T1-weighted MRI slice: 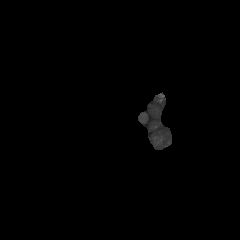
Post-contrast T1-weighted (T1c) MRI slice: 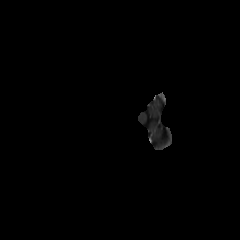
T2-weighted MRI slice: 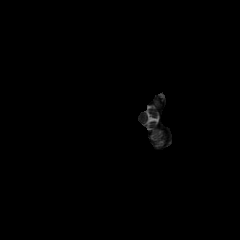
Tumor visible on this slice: no